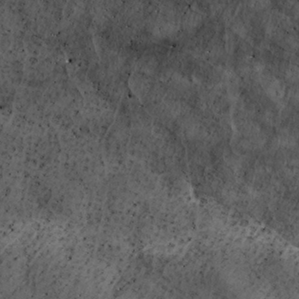
Label: non_frost